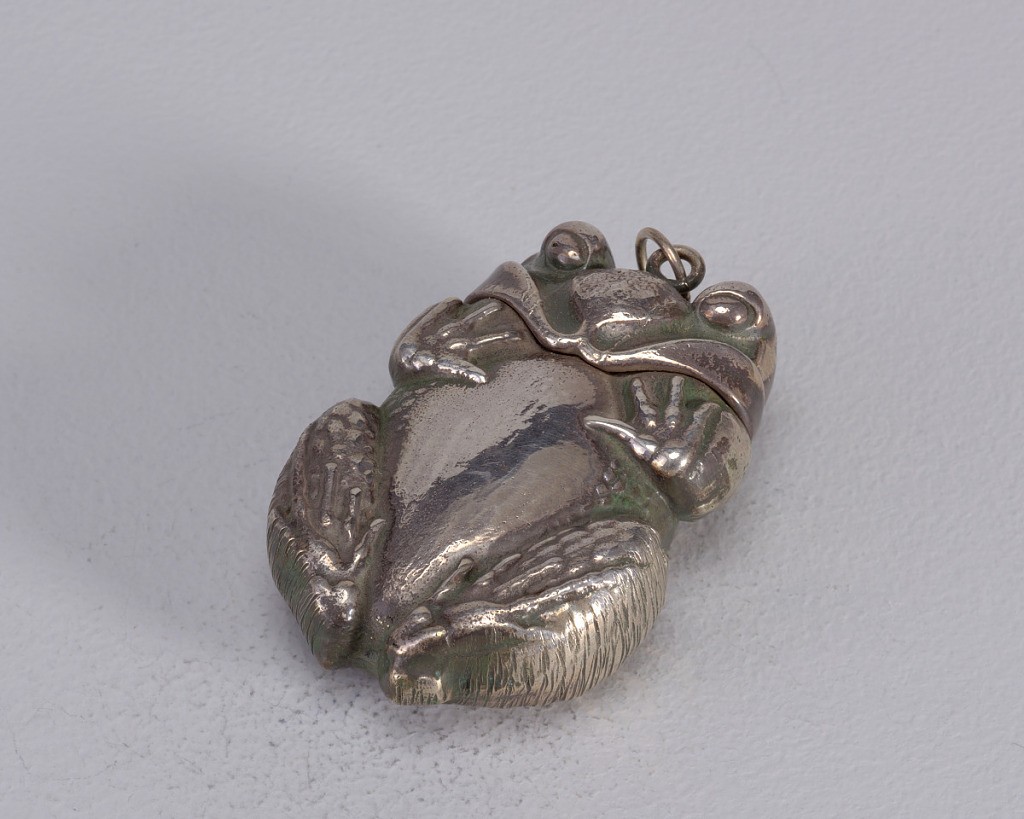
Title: Toad
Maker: Gorham Manufacturing Company, Providence, Rhode Island, USA, founded 1818
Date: ca. 1890
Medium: Silver
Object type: Matchsafe
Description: In the shape of a toad, its feet folded up against body, its belly smooth, the back textured with bumps, some green patination in crevices. Hinge attached to top of head. Head (lid) flips backwards, hinge on back. Sides of thighs have hatch marks likely intended to serve as strikers.